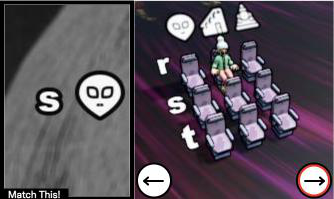
Task: seats
Answer: no